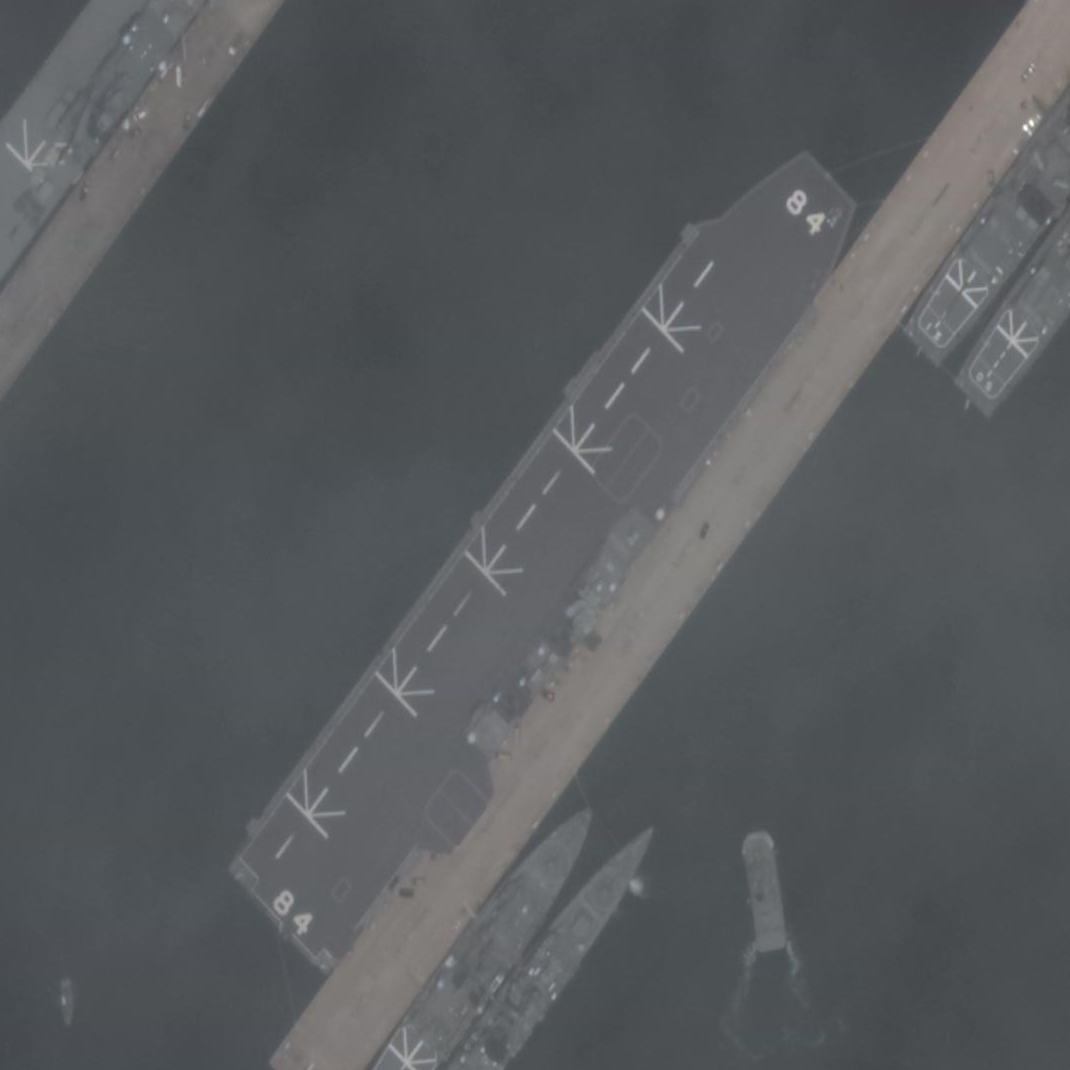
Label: Lzumo-class_helicopter_destroyer